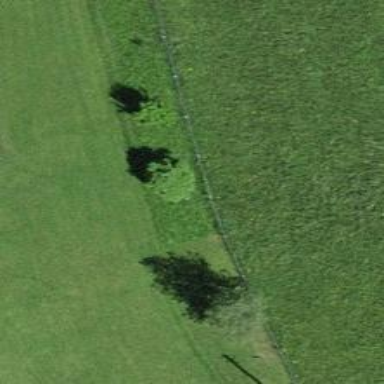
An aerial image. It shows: Hedge barrier.